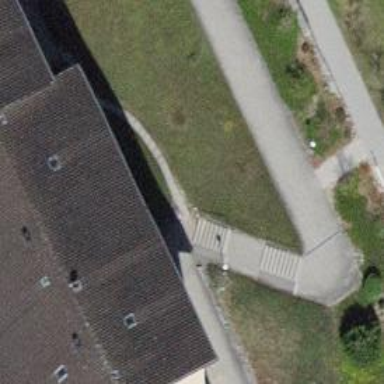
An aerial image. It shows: Road with steps.